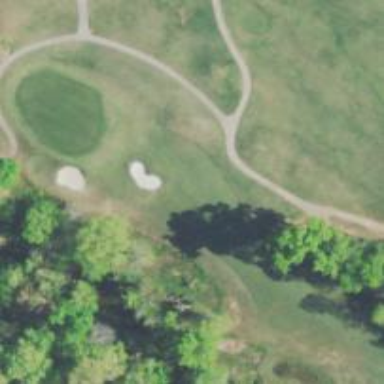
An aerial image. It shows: Golf fairway surrounded by grass.